Interaction volume radius: 10 \u00c5
Interaction volume height: 30 \u00c5
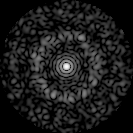
Disorder parameter: 0.8198